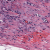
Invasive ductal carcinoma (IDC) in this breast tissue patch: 1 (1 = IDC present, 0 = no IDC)